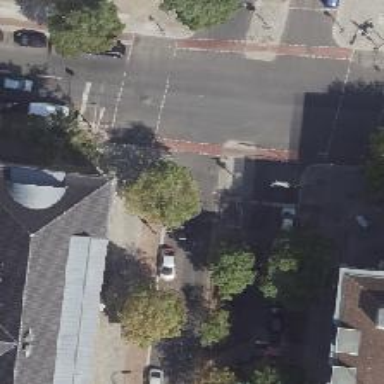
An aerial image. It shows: Traffic island located on footway.